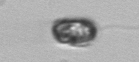
Label: flagellate